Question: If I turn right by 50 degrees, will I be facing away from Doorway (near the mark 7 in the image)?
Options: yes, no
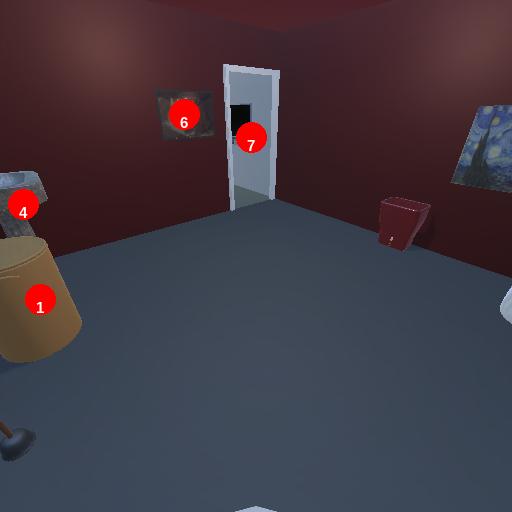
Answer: yes